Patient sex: M
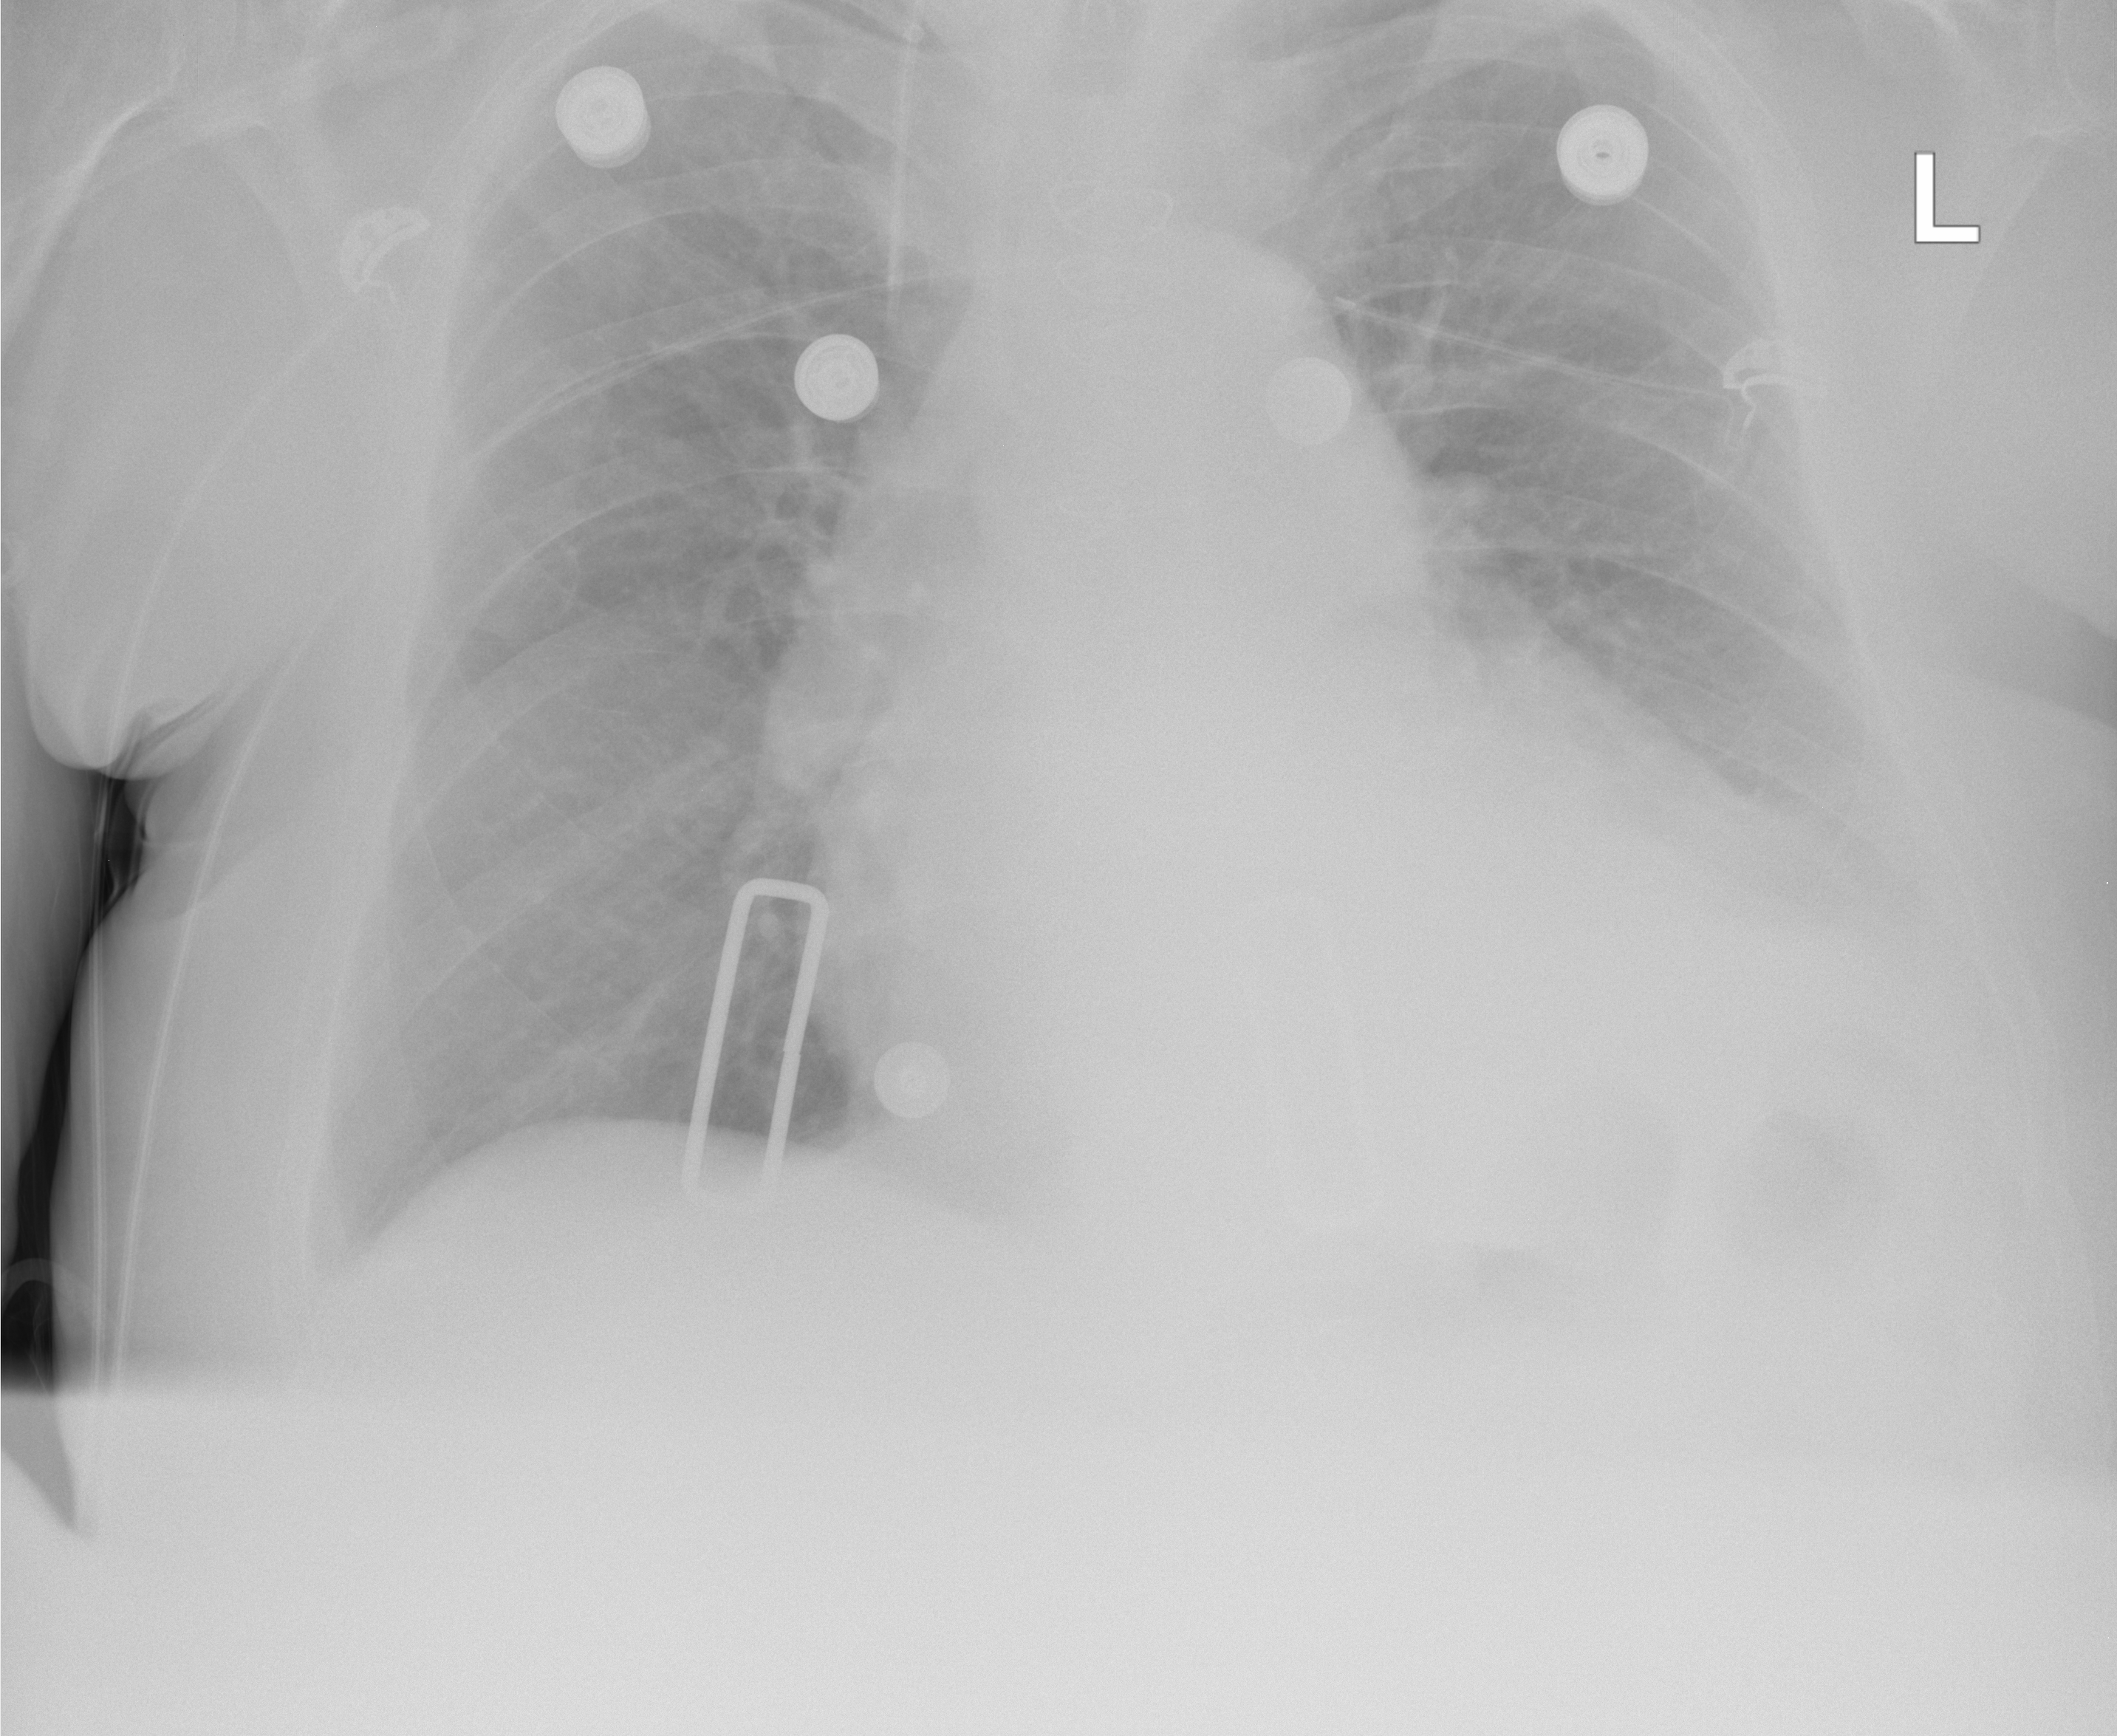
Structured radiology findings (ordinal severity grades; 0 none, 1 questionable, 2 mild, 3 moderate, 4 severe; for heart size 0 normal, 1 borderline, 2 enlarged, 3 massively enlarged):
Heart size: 2
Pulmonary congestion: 0
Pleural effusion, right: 0
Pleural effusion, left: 2
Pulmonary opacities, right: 0
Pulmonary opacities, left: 0
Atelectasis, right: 0
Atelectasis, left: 2